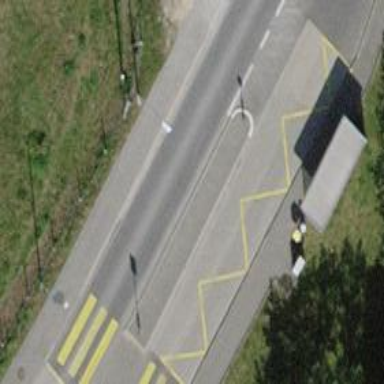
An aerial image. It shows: Bus stop with sheltered platform for public transport.